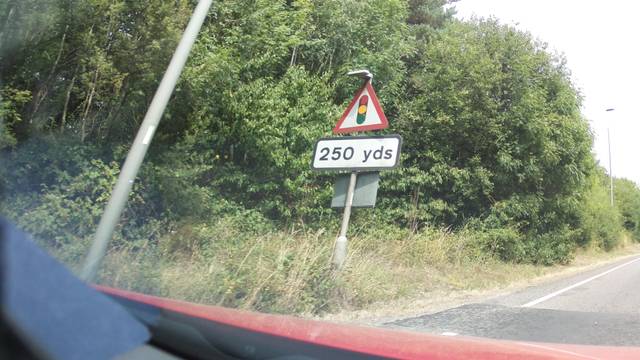
Region: United Kingdom
Coordinates: 51.288, -1.057